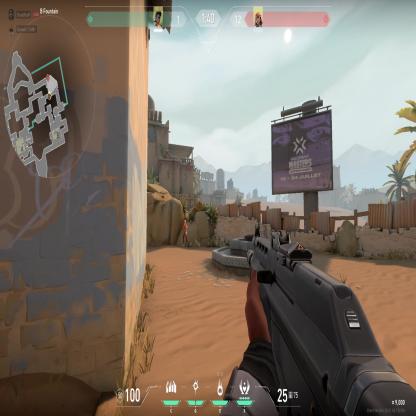
Label: enemy